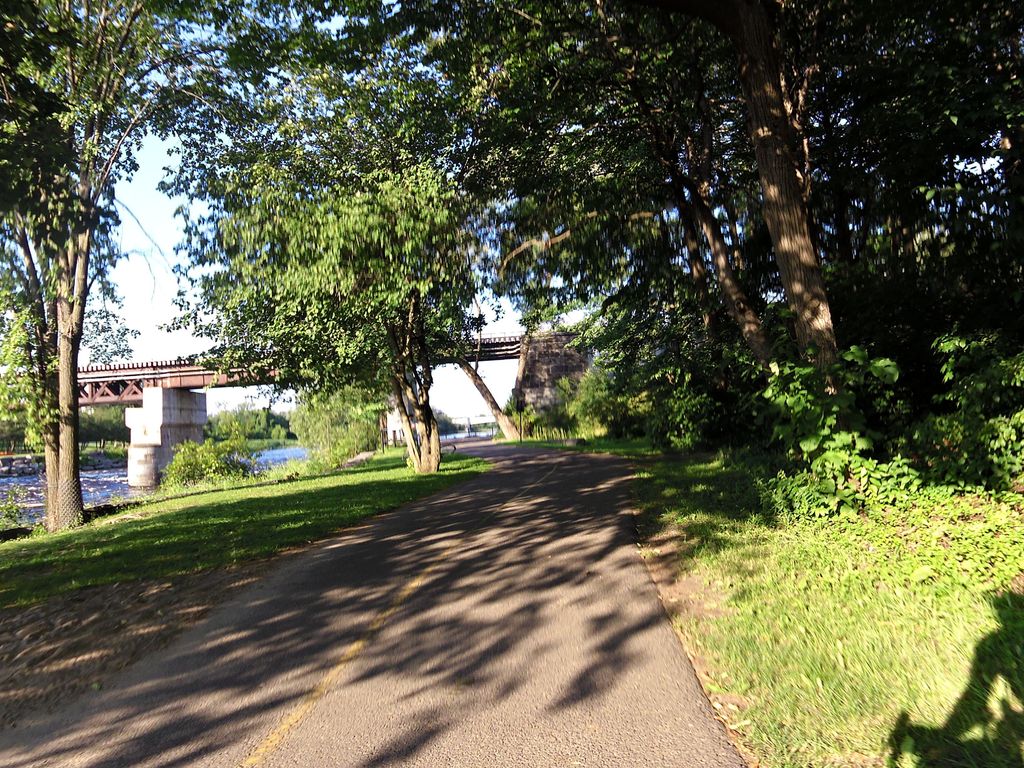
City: ottawa-gatineau